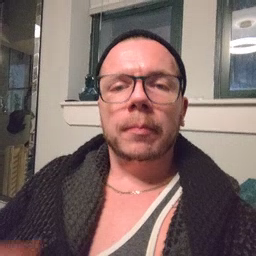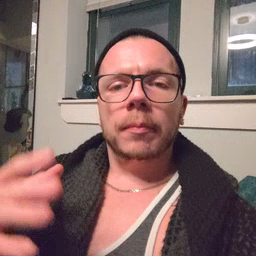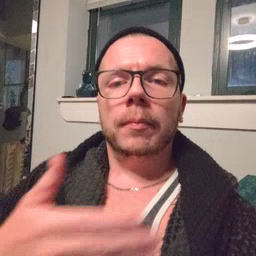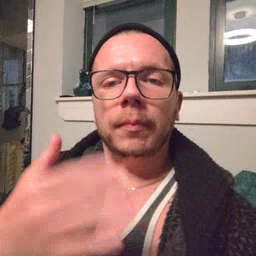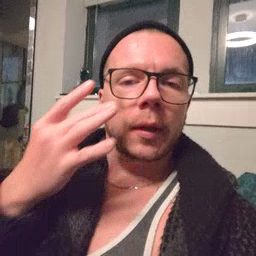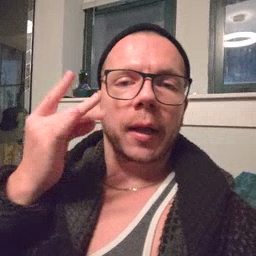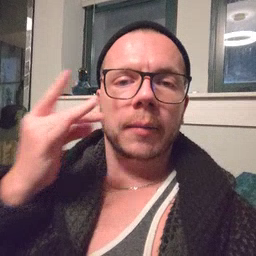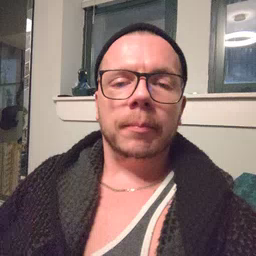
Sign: kitty